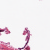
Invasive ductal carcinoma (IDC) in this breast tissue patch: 0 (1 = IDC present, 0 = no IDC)